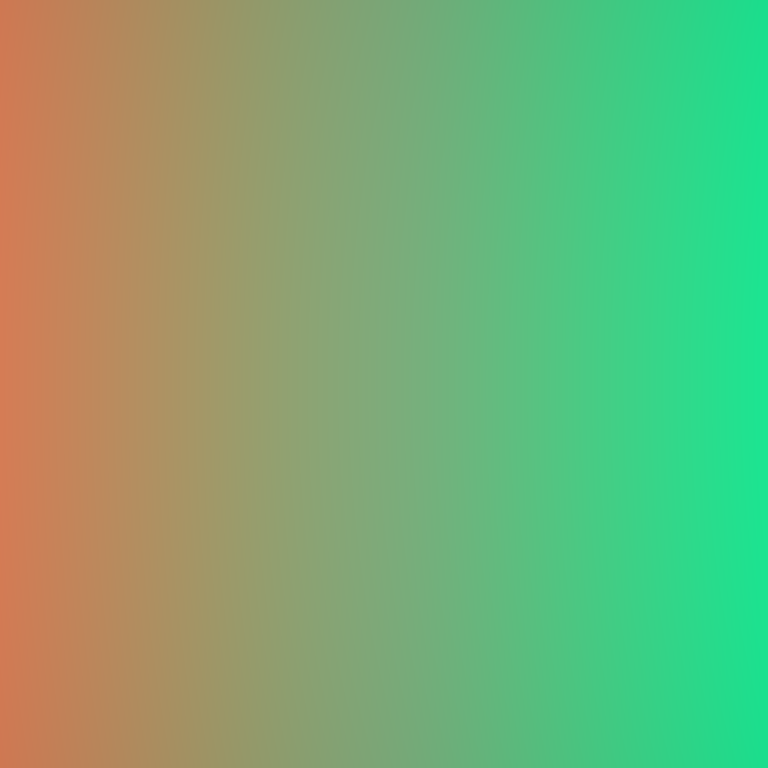
Abstract light effect, smooth gradient from warm orange to vibrant green, calm atmosphere, soft glow, no room, no furniture, no objects.